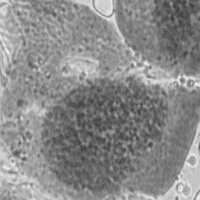
Label: prophase